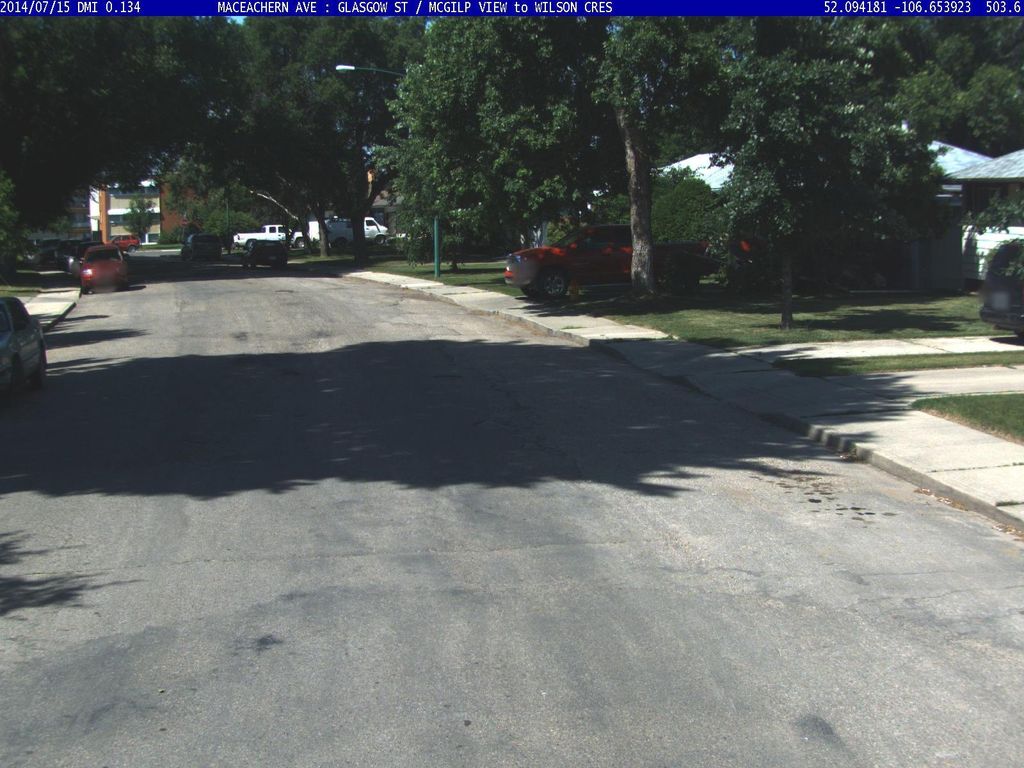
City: saskatoon